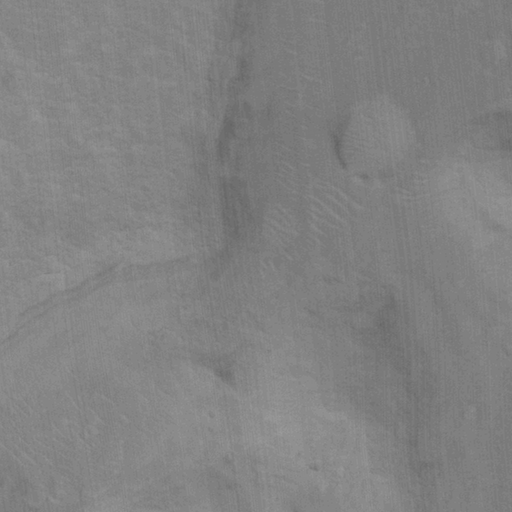
Classes present: Background, Cone